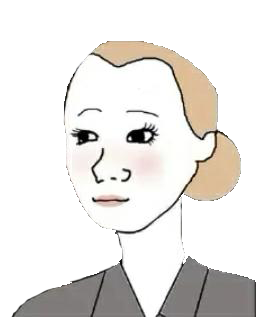
Label: 5_Trad_Wife